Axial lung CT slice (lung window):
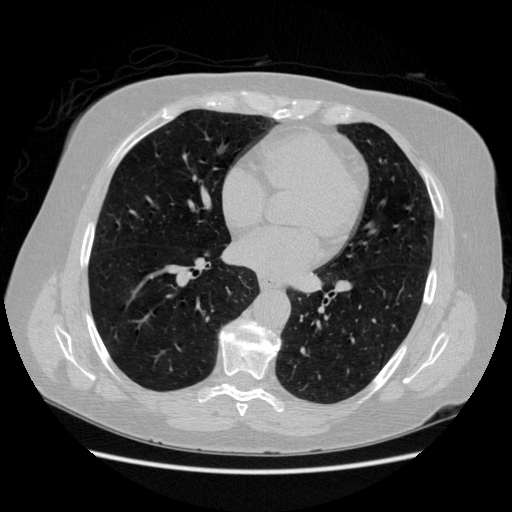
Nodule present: no